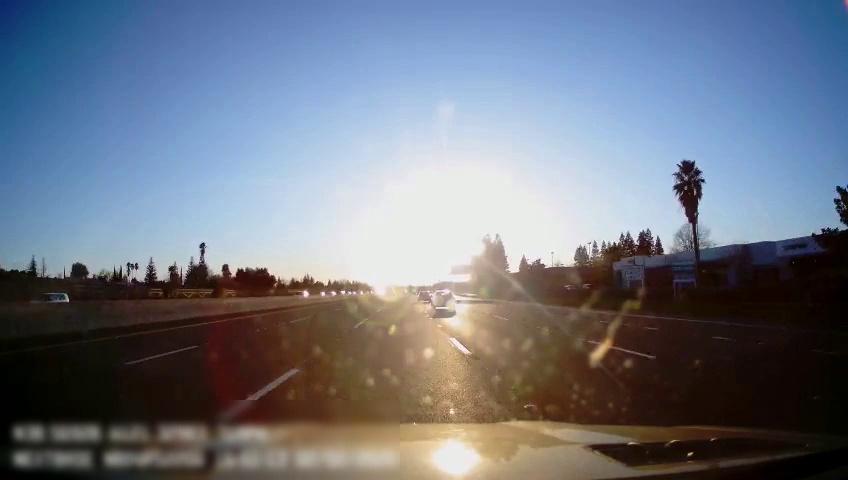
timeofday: Day
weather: Sunny
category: Drivable Space
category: Vehicles | SUV
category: Vehicles | SUV
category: Vehicles | Car
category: Vehicles | Car
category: Lanes | Alternate Lane
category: Lanes | Alternate Lane
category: Lanes | Current Lane
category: Lanes | Current Lane
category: Lanes | Alternate Lane
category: Lanes | Alternate Lane
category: Lanes | Alternate Lane
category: Traffic | Signs